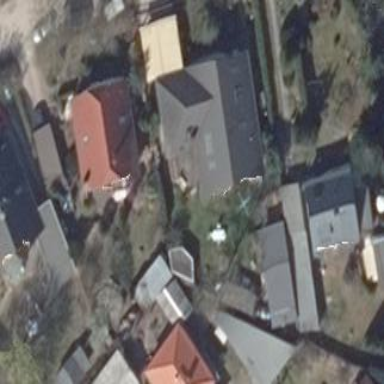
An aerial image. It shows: Gabled roofed house.